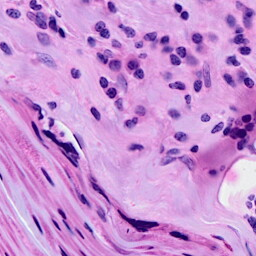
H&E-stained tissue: Breast